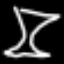
Label: hourglass